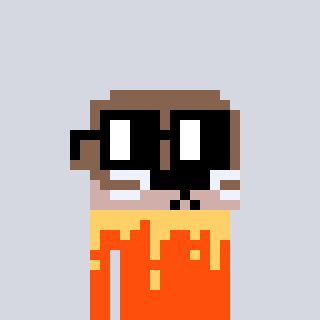
a pixel art character with square black glasses, a otter-shaped head and a orange-colored body on a cool background